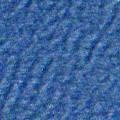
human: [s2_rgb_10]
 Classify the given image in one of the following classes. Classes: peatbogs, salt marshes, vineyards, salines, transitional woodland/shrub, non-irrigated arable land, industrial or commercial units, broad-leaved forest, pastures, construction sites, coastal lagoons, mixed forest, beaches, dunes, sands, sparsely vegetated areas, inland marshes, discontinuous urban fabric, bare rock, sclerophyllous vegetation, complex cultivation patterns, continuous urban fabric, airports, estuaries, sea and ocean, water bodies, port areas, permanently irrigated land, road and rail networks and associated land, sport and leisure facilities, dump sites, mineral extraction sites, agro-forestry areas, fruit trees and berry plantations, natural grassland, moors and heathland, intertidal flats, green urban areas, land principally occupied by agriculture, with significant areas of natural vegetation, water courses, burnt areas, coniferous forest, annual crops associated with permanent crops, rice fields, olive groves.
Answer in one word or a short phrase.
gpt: sea and ocean